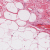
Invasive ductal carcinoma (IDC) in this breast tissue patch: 0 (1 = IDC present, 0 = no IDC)